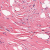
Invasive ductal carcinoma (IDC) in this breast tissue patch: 0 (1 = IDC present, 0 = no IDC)